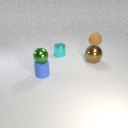
small blue rubber cylinder below small green metal sphere